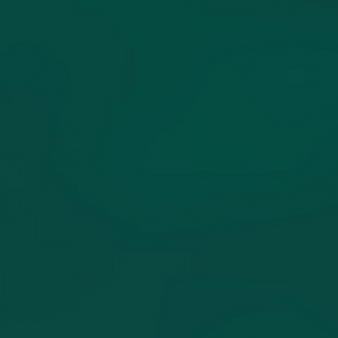
Label: other